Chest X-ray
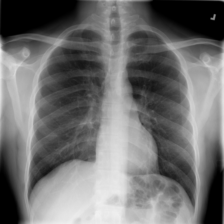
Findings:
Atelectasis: negative
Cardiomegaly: negative
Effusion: negative
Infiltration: negative
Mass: negative
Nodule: negative
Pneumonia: negative
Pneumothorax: negative
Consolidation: negative
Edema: negative
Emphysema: negative
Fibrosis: negative
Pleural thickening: negative
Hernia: negative